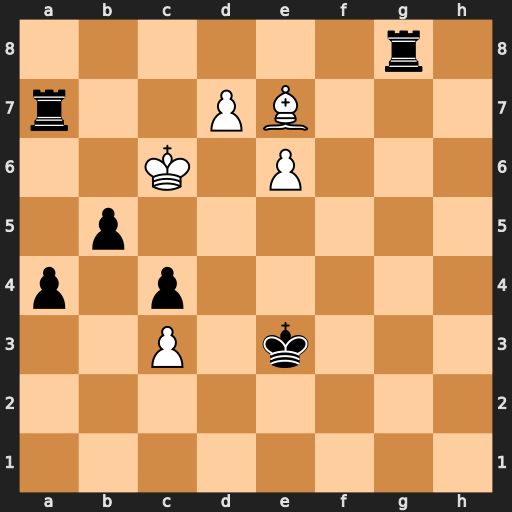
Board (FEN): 6r1/r2PB3/2K1P3/1p6/p1p5/2P1k3/8/8
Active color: w
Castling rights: -
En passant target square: -
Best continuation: Bc5+ Kf3 Bxa7